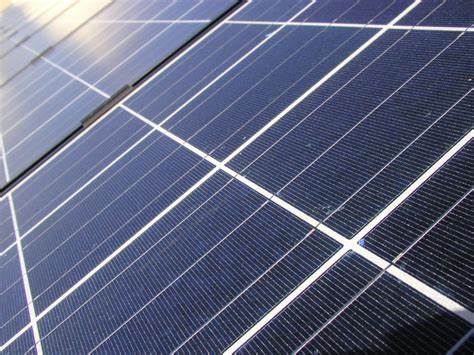
Label: Clean